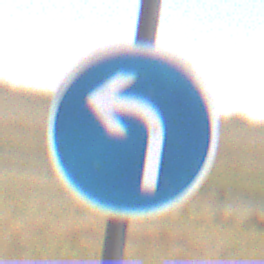
Verkehrszeichen: VorgeschriebeneFahrtrichtungLinks
Umgebung: Outdoor, Nature
Tageszeit: Midday
Wetter: PartlyCloudy
Licht: Natural
Jahreszeit: NotSpecified
Kontrast: HighContrast